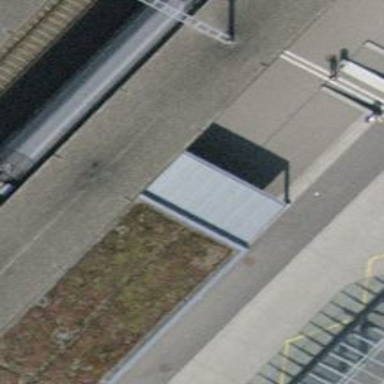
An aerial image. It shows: View of roof of building.